Interaction volume radius: 10 \u00c5
Interaction volume height: 50 \u00c5
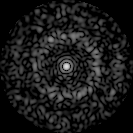
Disorder parameter: 0.8369